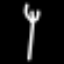
Label: fork